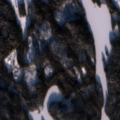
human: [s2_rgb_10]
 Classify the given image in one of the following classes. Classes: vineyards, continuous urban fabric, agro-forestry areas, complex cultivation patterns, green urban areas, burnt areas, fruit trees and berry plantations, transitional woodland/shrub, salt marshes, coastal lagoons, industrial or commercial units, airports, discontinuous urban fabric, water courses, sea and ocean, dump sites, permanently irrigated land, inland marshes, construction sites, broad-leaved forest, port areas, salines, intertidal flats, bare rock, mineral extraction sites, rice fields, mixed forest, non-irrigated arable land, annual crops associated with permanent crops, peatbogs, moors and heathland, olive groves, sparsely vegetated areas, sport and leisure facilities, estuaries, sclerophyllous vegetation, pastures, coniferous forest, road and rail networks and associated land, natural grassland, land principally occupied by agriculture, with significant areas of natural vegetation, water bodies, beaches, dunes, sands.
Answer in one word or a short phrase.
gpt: land principally occupied by agriculture, with significant areas of natural vegetation, coniferous forest, mixed forest, transitional woodland/shrub, water bodies